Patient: sex F, age 73
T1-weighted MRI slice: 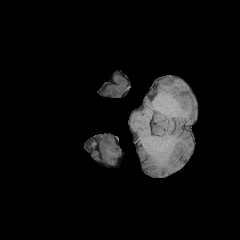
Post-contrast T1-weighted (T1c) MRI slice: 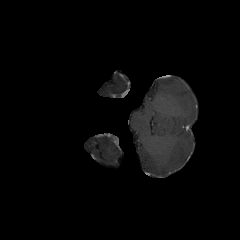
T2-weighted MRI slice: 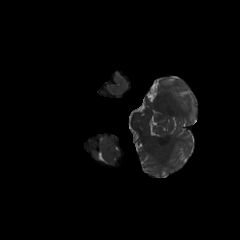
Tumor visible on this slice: no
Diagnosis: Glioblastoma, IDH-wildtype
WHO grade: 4